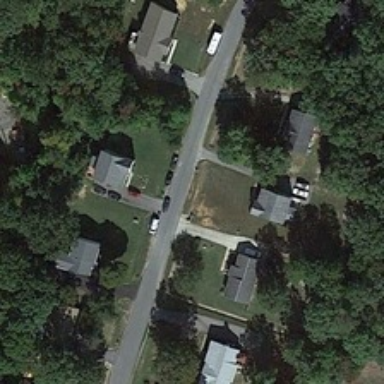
Some buildings and many green trees are in two sides of a road in a medium residential area .